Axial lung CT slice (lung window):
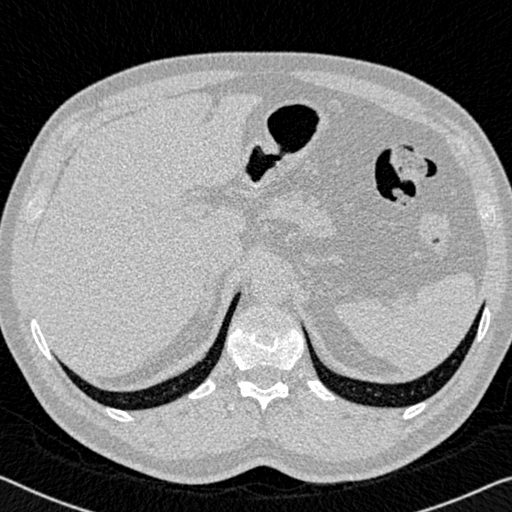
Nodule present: no